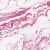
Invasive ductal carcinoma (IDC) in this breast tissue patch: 0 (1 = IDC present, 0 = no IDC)